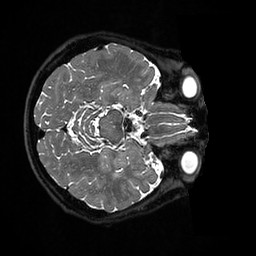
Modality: T2w
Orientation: axial
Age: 62
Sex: female
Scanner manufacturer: ge
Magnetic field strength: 3 T
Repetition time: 3.202 s
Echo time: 0.06575 s